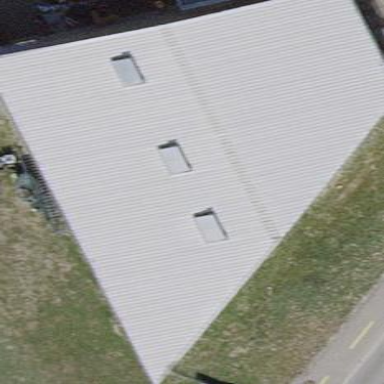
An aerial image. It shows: Retail building with flat roof.